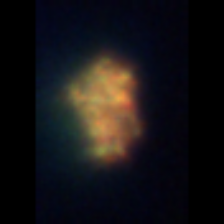
Taxon: Unknown_detritus
Group: Unknown